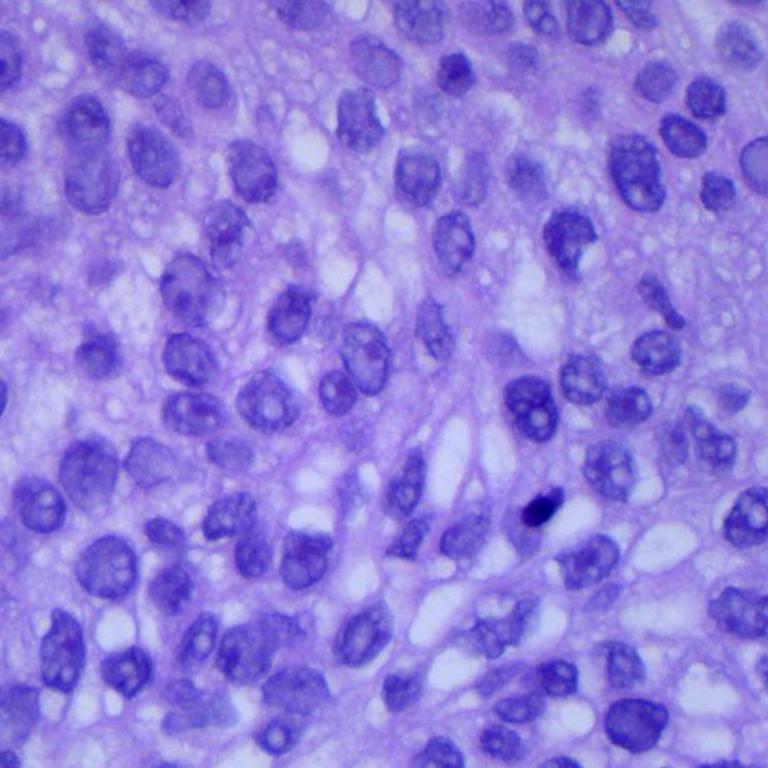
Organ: lung
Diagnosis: squamous carcinomas